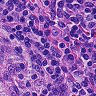
Metastatic tissue present: no